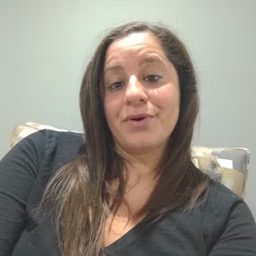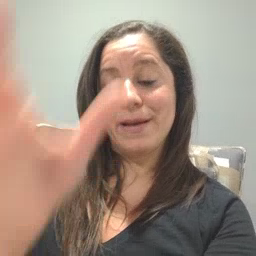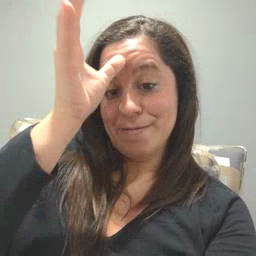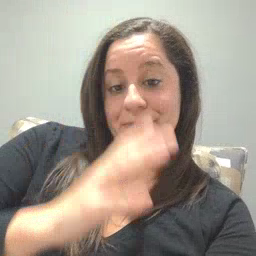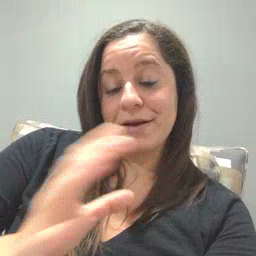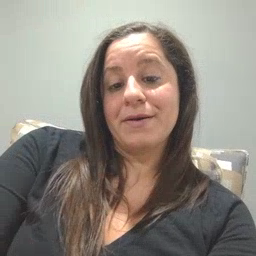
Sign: man